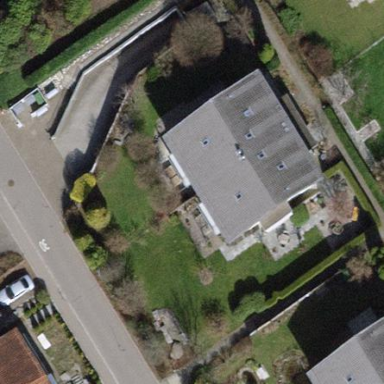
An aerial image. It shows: Terrace building.